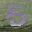
Label: 5